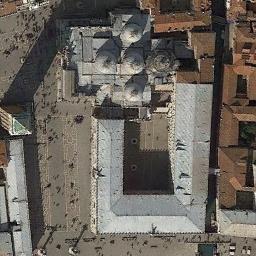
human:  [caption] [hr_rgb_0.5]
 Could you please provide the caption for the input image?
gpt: The palace is on the open place next to some buildings .

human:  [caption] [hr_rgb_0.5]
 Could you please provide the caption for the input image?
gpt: One side of the palace is the road and the other side is lush woods .

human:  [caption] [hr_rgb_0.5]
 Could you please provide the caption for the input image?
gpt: Many buildings are beside the palace .

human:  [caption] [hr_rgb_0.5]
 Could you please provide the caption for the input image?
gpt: The white palace has some domes and a tower is next to the palace .

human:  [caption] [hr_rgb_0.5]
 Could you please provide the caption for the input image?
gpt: There are some brown buildings beside the palace with five white domes .